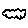
Label: cloud